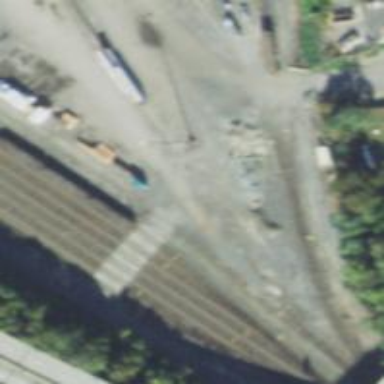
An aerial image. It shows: Railway level crossing.